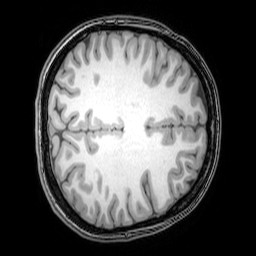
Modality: T1w
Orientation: axial
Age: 21
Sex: female
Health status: healthy
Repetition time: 0.081 s
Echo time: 0.037 s